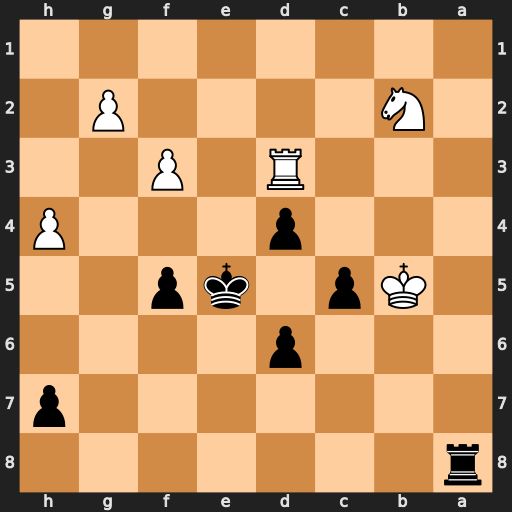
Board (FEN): r7/7p/3p4/1Kp1kp2/3p3P/3R1P2/1N4P1/8
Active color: b
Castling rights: -
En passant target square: -
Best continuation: Rb8+ Kc6 Rxb2